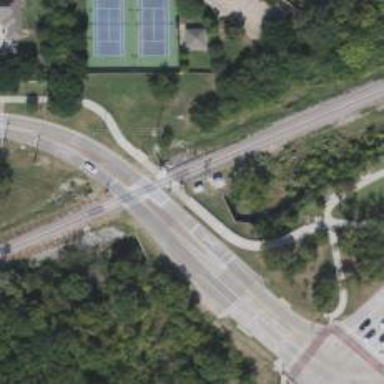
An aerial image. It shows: Railway crossing.